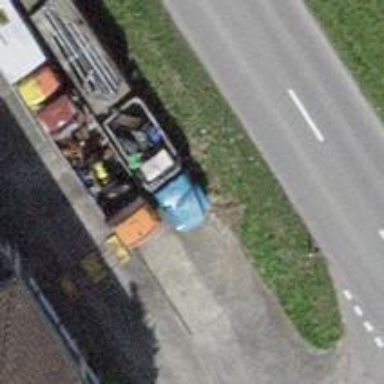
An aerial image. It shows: Recycling facility.